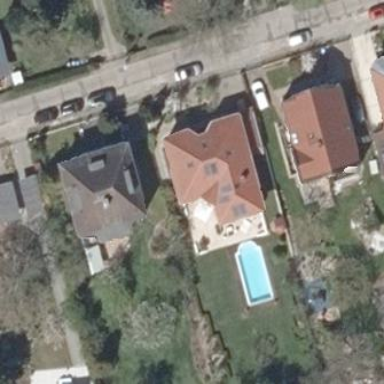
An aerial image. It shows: Detached building.